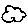
Label: cloud